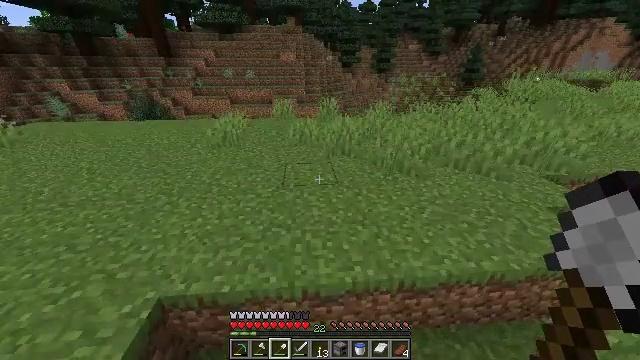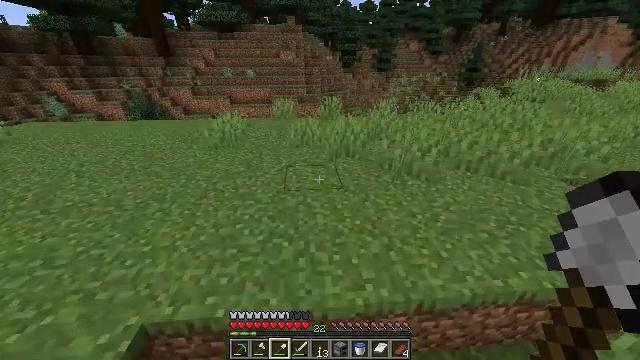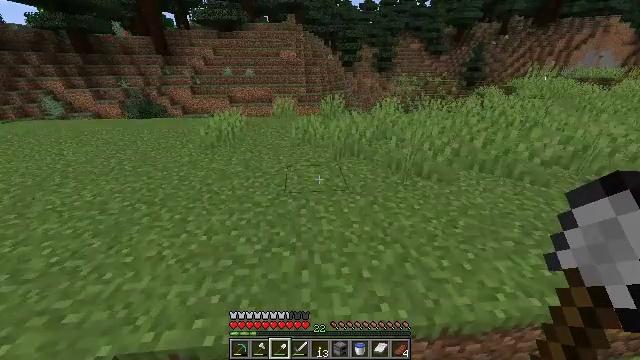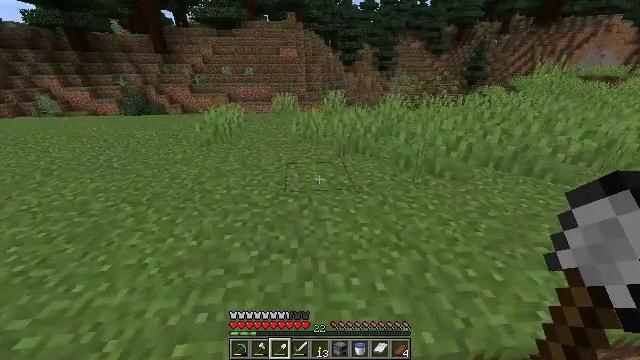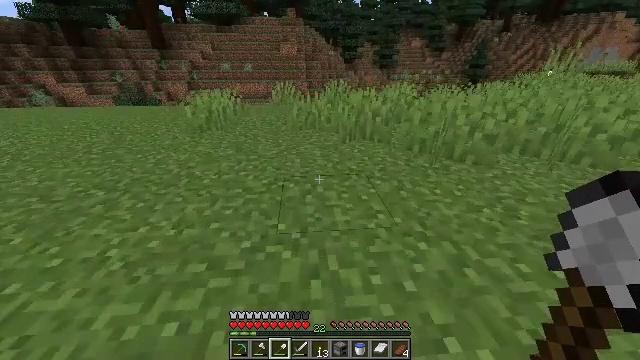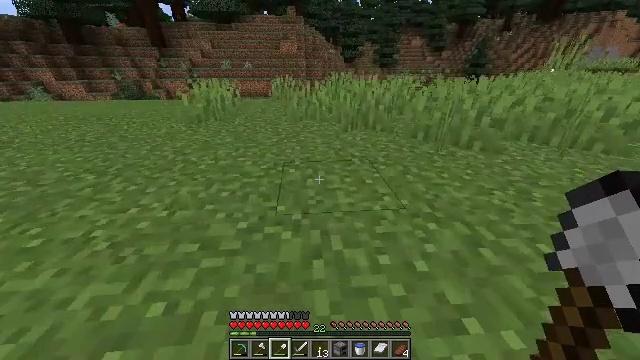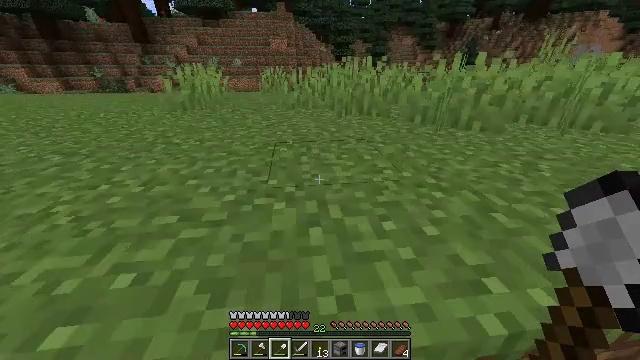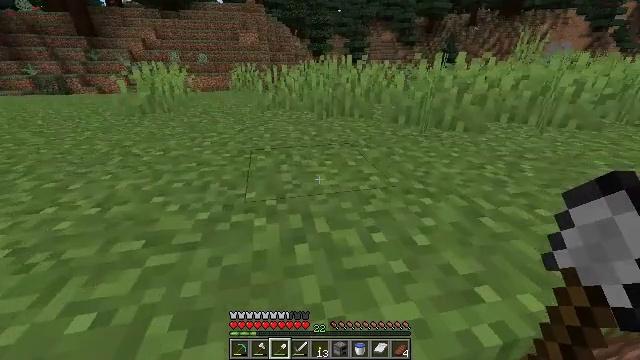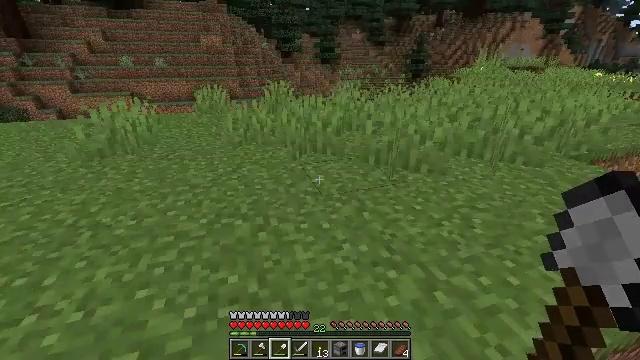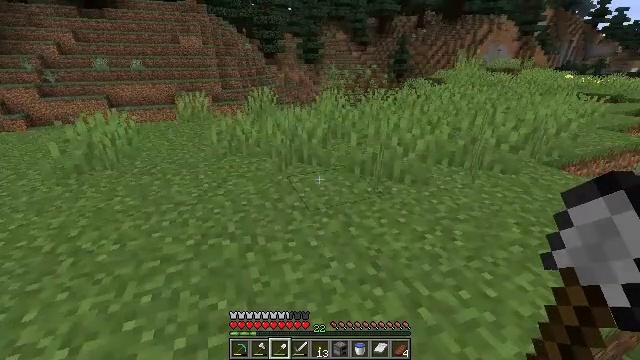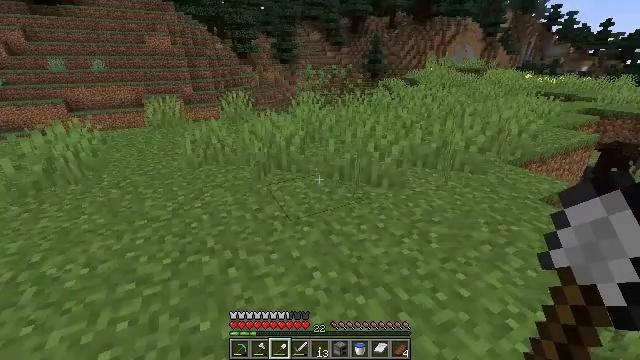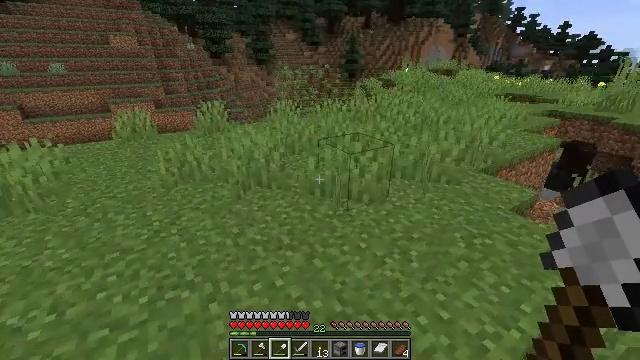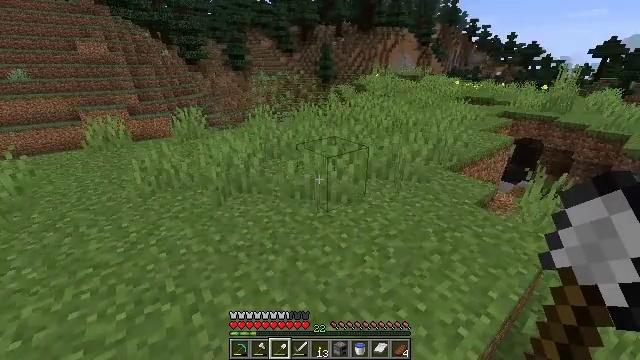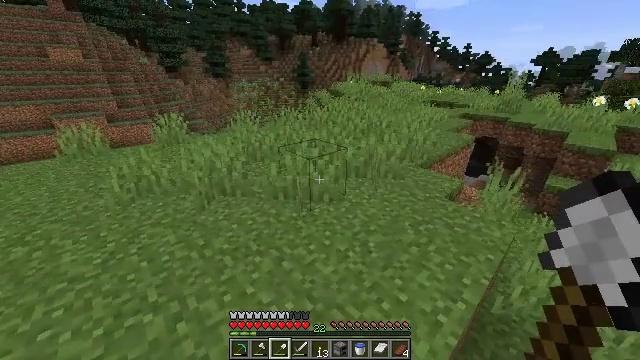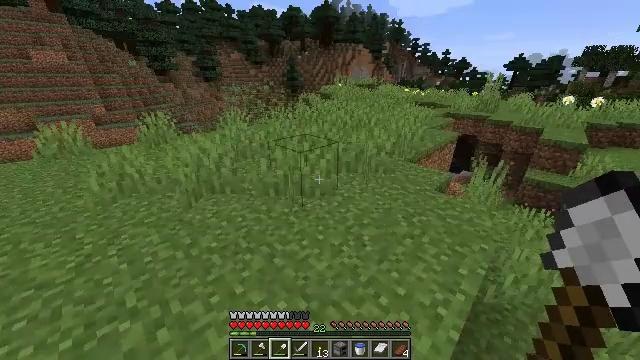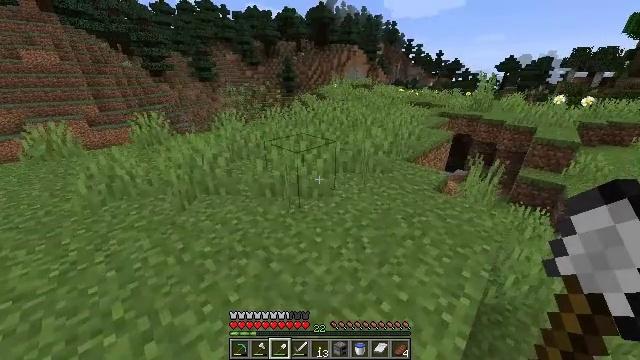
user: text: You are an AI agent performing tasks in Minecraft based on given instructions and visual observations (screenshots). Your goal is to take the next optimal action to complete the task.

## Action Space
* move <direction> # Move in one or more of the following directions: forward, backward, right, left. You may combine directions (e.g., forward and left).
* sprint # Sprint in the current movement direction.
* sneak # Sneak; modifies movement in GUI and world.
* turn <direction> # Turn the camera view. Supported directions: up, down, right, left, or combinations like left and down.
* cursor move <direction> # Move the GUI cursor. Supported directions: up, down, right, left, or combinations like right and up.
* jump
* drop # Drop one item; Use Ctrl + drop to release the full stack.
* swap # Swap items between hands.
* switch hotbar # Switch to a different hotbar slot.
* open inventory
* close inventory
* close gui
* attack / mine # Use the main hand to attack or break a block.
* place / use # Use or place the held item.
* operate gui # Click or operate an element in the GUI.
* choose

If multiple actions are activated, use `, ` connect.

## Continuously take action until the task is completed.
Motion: motion action
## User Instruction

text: Cut down the sugar cane stalks.
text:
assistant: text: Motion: move forward, sprint, jump
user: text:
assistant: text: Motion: move forward, sprint, jump
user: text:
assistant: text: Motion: move forward, sprint, jump
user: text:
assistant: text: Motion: move forward, sprint, jump
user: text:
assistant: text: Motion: move forward, sprint, jump
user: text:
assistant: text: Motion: move forward, sprint, turn right, jump
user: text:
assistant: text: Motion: move forward, sprint, turn right and up, jump
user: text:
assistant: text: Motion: move forward, sprint, turn right, jump
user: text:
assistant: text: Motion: move forward, sprint, turn right, jump
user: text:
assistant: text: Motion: move forward, sprint, turn right, jump
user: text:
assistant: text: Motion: move forward, sprint, turn right, jump
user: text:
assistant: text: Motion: move forward, sprint, turn right, jump
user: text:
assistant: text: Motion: move forward, sprint, turn right, jump
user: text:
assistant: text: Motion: move forward, sprint, turn right, jump
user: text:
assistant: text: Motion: move forward, sprint, turn right, jump
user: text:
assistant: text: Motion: move forward, sprint, jump
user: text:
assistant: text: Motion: move forward, sprint, jump
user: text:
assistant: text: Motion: move forward, sprint, jump
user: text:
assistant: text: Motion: move forward, sprint, jump
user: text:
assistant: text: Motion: move forward, sprint, jump
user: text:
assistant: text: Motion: move forward, sprint, turn right, jump
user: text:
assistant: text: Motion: move forward, sprint, turn right, jump
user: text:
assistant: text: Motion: move forward, sprint, turn right and down, jump
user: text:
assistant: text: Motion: move forward, sprint, turn right and down, jump
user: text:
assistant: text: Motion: move forward, sprint, turn right and down, jump
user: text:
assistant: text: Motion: move forward, sprint, turn down, jump
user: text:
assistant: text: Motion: move forward, sprint, jump
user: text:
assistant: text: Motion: move forward, sprint, jump
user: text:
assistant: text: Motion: move forward, sprint, jump
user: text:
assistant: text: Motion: move forward, sprint, jump